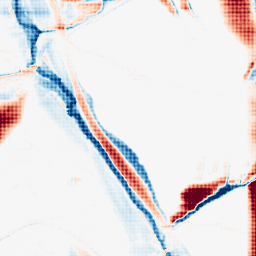
Category: morphological
Decomposition family: morphological_rect
Decomposition parameters: operation: average
width: 50
height: 5
Upsampling method: sinc_hamming
Upsampling parameters: scale: 4
kernel_size: 4
Upsampling scale: 4